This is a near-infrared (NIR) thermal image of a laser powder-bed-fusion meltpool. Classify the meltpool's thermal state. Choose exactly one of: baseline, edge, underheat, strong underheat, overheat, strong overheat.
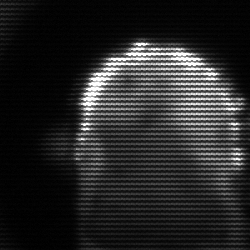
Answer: baseline